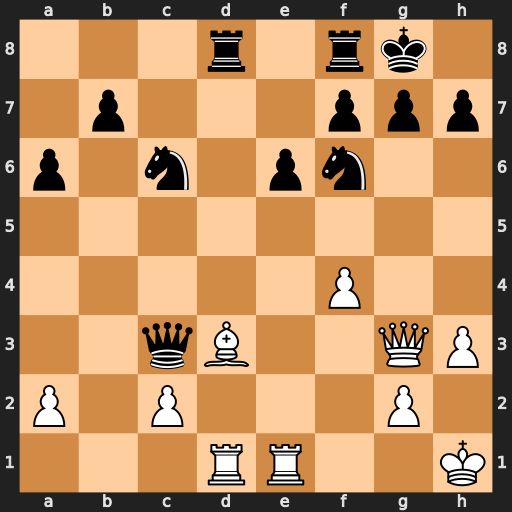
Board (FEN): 3r1rk1/1p3ppp/p1n1pn2/8/5P2/2qB2QP/P1P3P1/3RR2K
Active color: w
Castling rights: -
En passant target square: -
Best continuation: Bxh7+ Kxh7 Qxc3 Rxd1 Rxd1